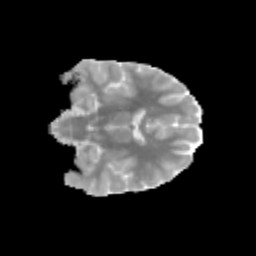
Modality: MD
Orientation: coronal
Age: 10
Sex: female
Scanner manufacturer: siemens
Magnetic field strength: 3 T
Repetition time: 3.8 s
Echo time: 0.07 s